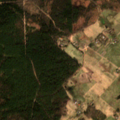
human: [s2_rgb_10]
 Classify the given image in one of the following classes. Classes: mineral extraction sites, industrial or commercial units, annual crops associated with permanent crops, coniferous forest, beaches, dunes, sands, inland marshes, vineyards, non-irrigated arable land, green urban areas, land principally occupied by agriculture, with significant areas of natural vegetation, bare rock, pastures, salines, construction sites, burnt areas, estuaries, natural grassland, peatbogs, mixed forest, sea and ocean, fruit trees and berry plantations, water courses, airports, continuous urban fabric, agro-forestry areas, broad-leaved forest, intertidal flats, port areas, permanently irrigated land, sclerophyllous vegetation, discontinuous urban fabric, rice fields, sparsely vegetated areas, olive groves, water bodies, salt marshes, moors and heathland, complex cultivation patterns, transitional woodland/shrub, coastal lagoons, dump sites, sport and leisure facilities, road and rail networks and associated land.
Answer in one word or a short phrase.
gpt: pastures, complex cultivation patterns, coniferous forest, mixed forest